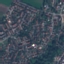
Land use / land cover class: Residential